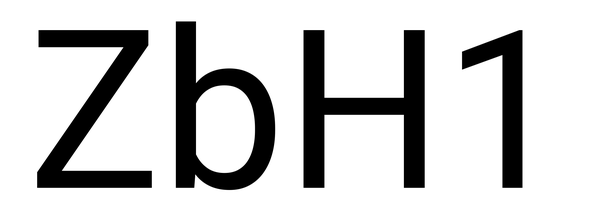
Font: Roboto_Regular